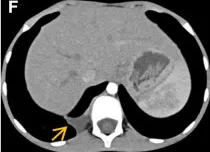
The long bone fragments of the child's hands, feet, and limbs show thickening of the periosteum, osteoporosis, and acro-osteolysis of the phalanges (arrow), swelling knee joint, and enlarged patellar bone with surrounding tissue hyperplasia (A-E).
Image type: radiology (ct)